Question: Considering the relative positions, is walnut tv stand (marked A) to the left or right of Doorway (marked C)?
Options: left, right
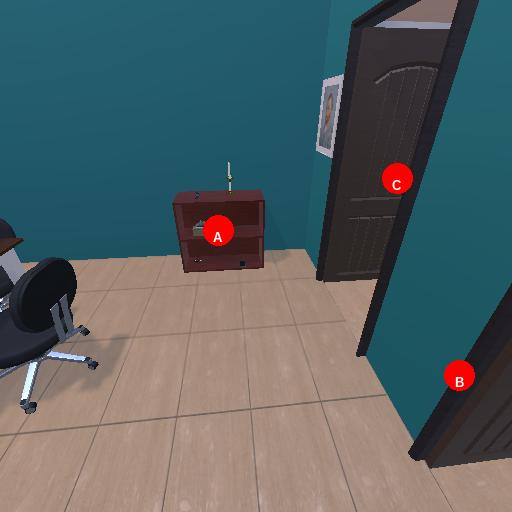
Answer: left